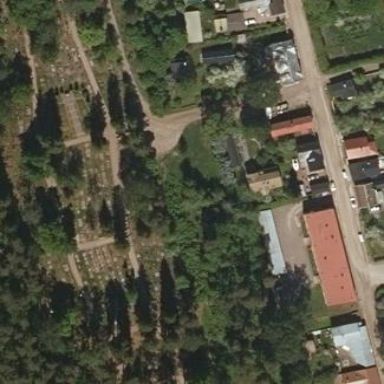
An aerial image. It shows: Cemetery.